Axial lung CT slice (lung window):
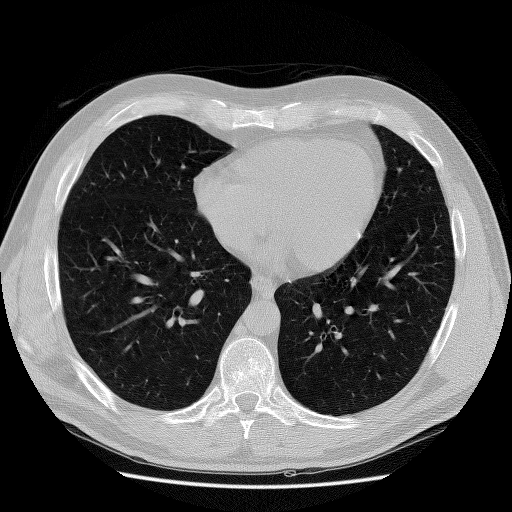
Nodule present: no